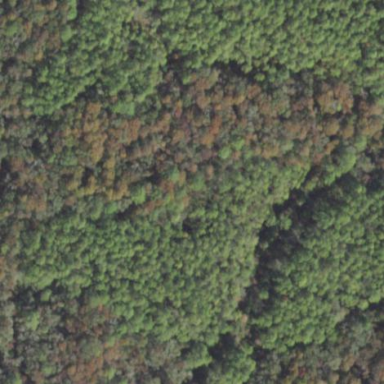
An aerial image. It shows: Forest area predominantly covered with needle-leaved trees.